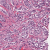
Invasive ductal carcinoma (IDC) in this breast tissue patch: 1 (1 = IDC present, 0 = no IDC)